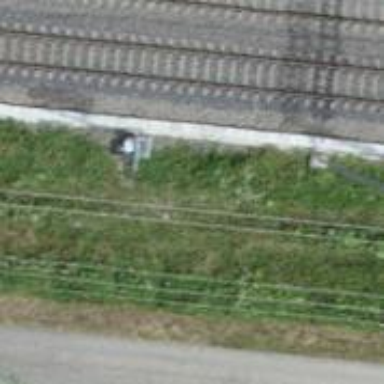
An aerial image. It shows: Concrete power pole.